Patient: sex F, age 31
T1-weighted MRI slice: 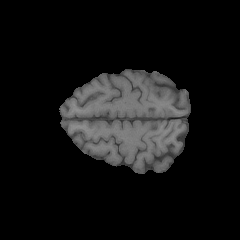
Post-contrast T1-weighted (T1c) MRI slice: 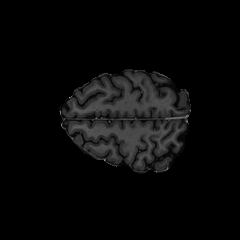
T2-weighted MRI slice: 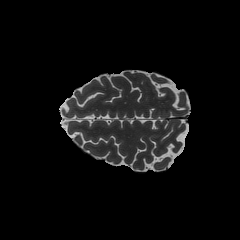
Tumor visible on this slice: no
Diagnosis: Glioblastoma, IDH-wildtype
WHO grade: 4